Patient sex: F
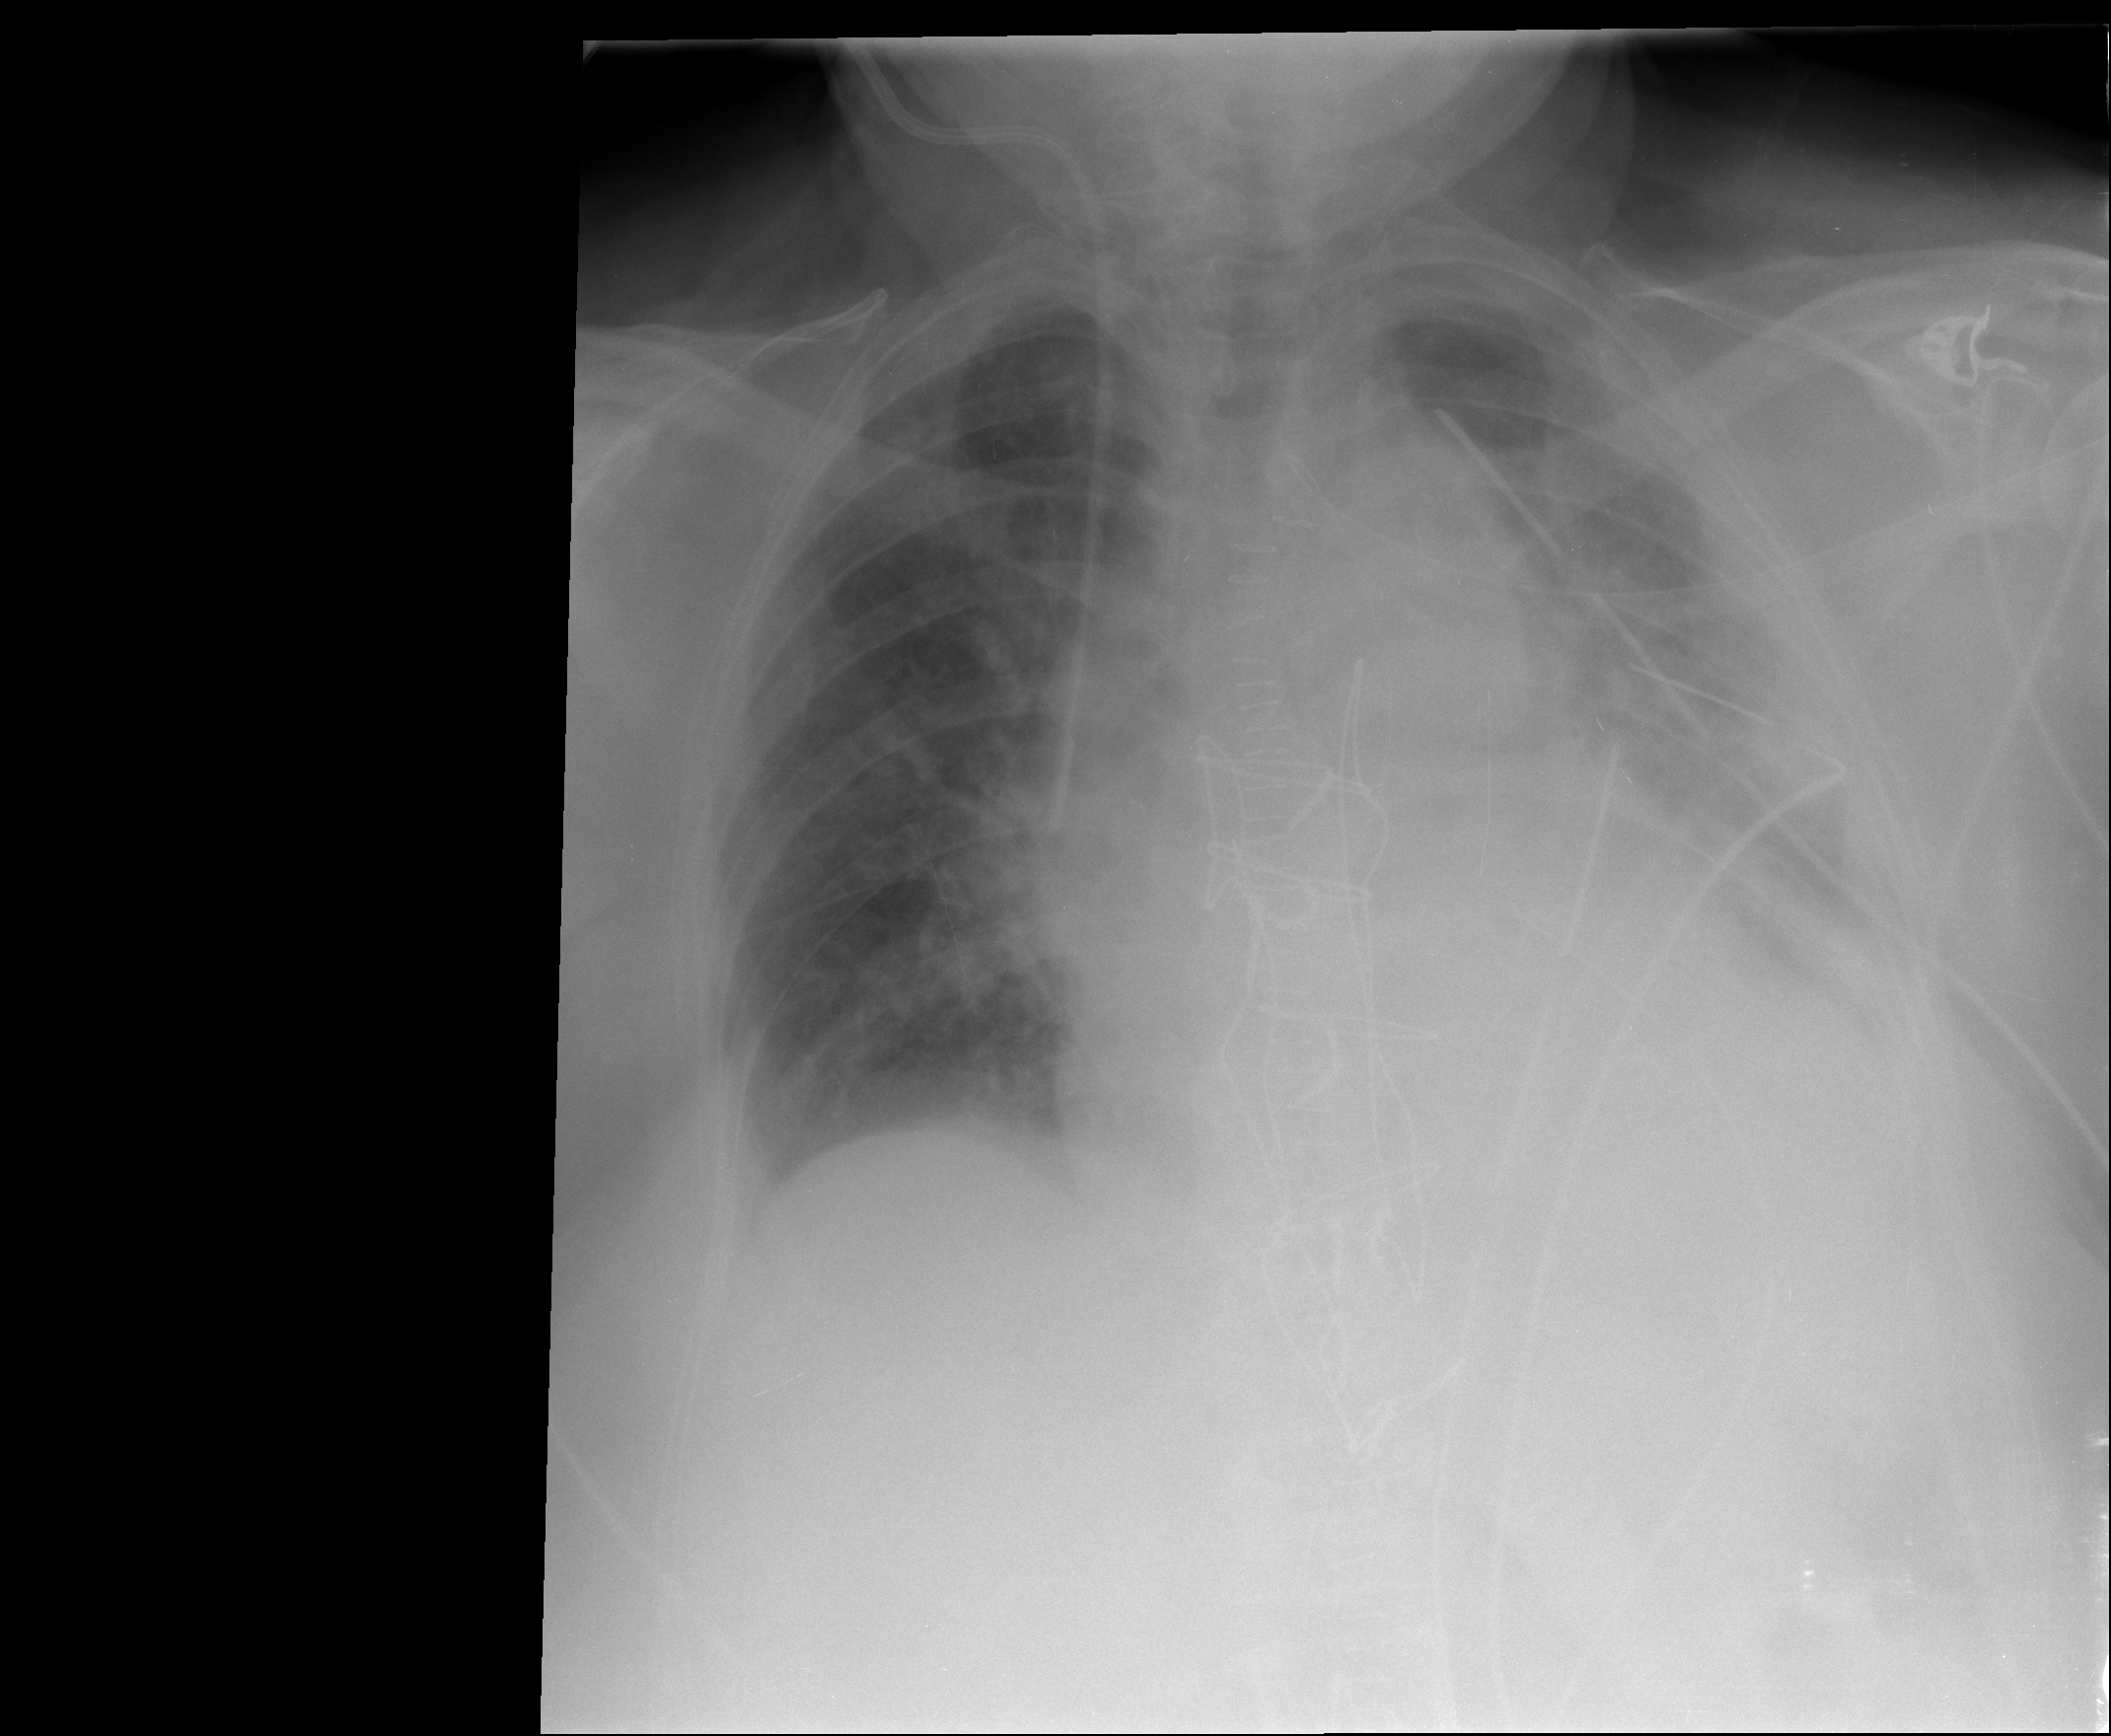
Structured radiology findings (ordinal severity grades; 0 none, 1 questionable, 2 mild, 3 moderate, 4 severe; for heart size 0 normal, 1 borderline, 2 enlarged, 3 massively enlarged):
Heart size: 2
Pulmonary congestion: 2
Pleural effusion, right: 1
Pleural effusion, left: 3
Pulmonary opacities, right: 0
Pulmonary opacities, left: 0
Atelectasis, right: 2
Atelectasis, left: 3